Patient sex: M
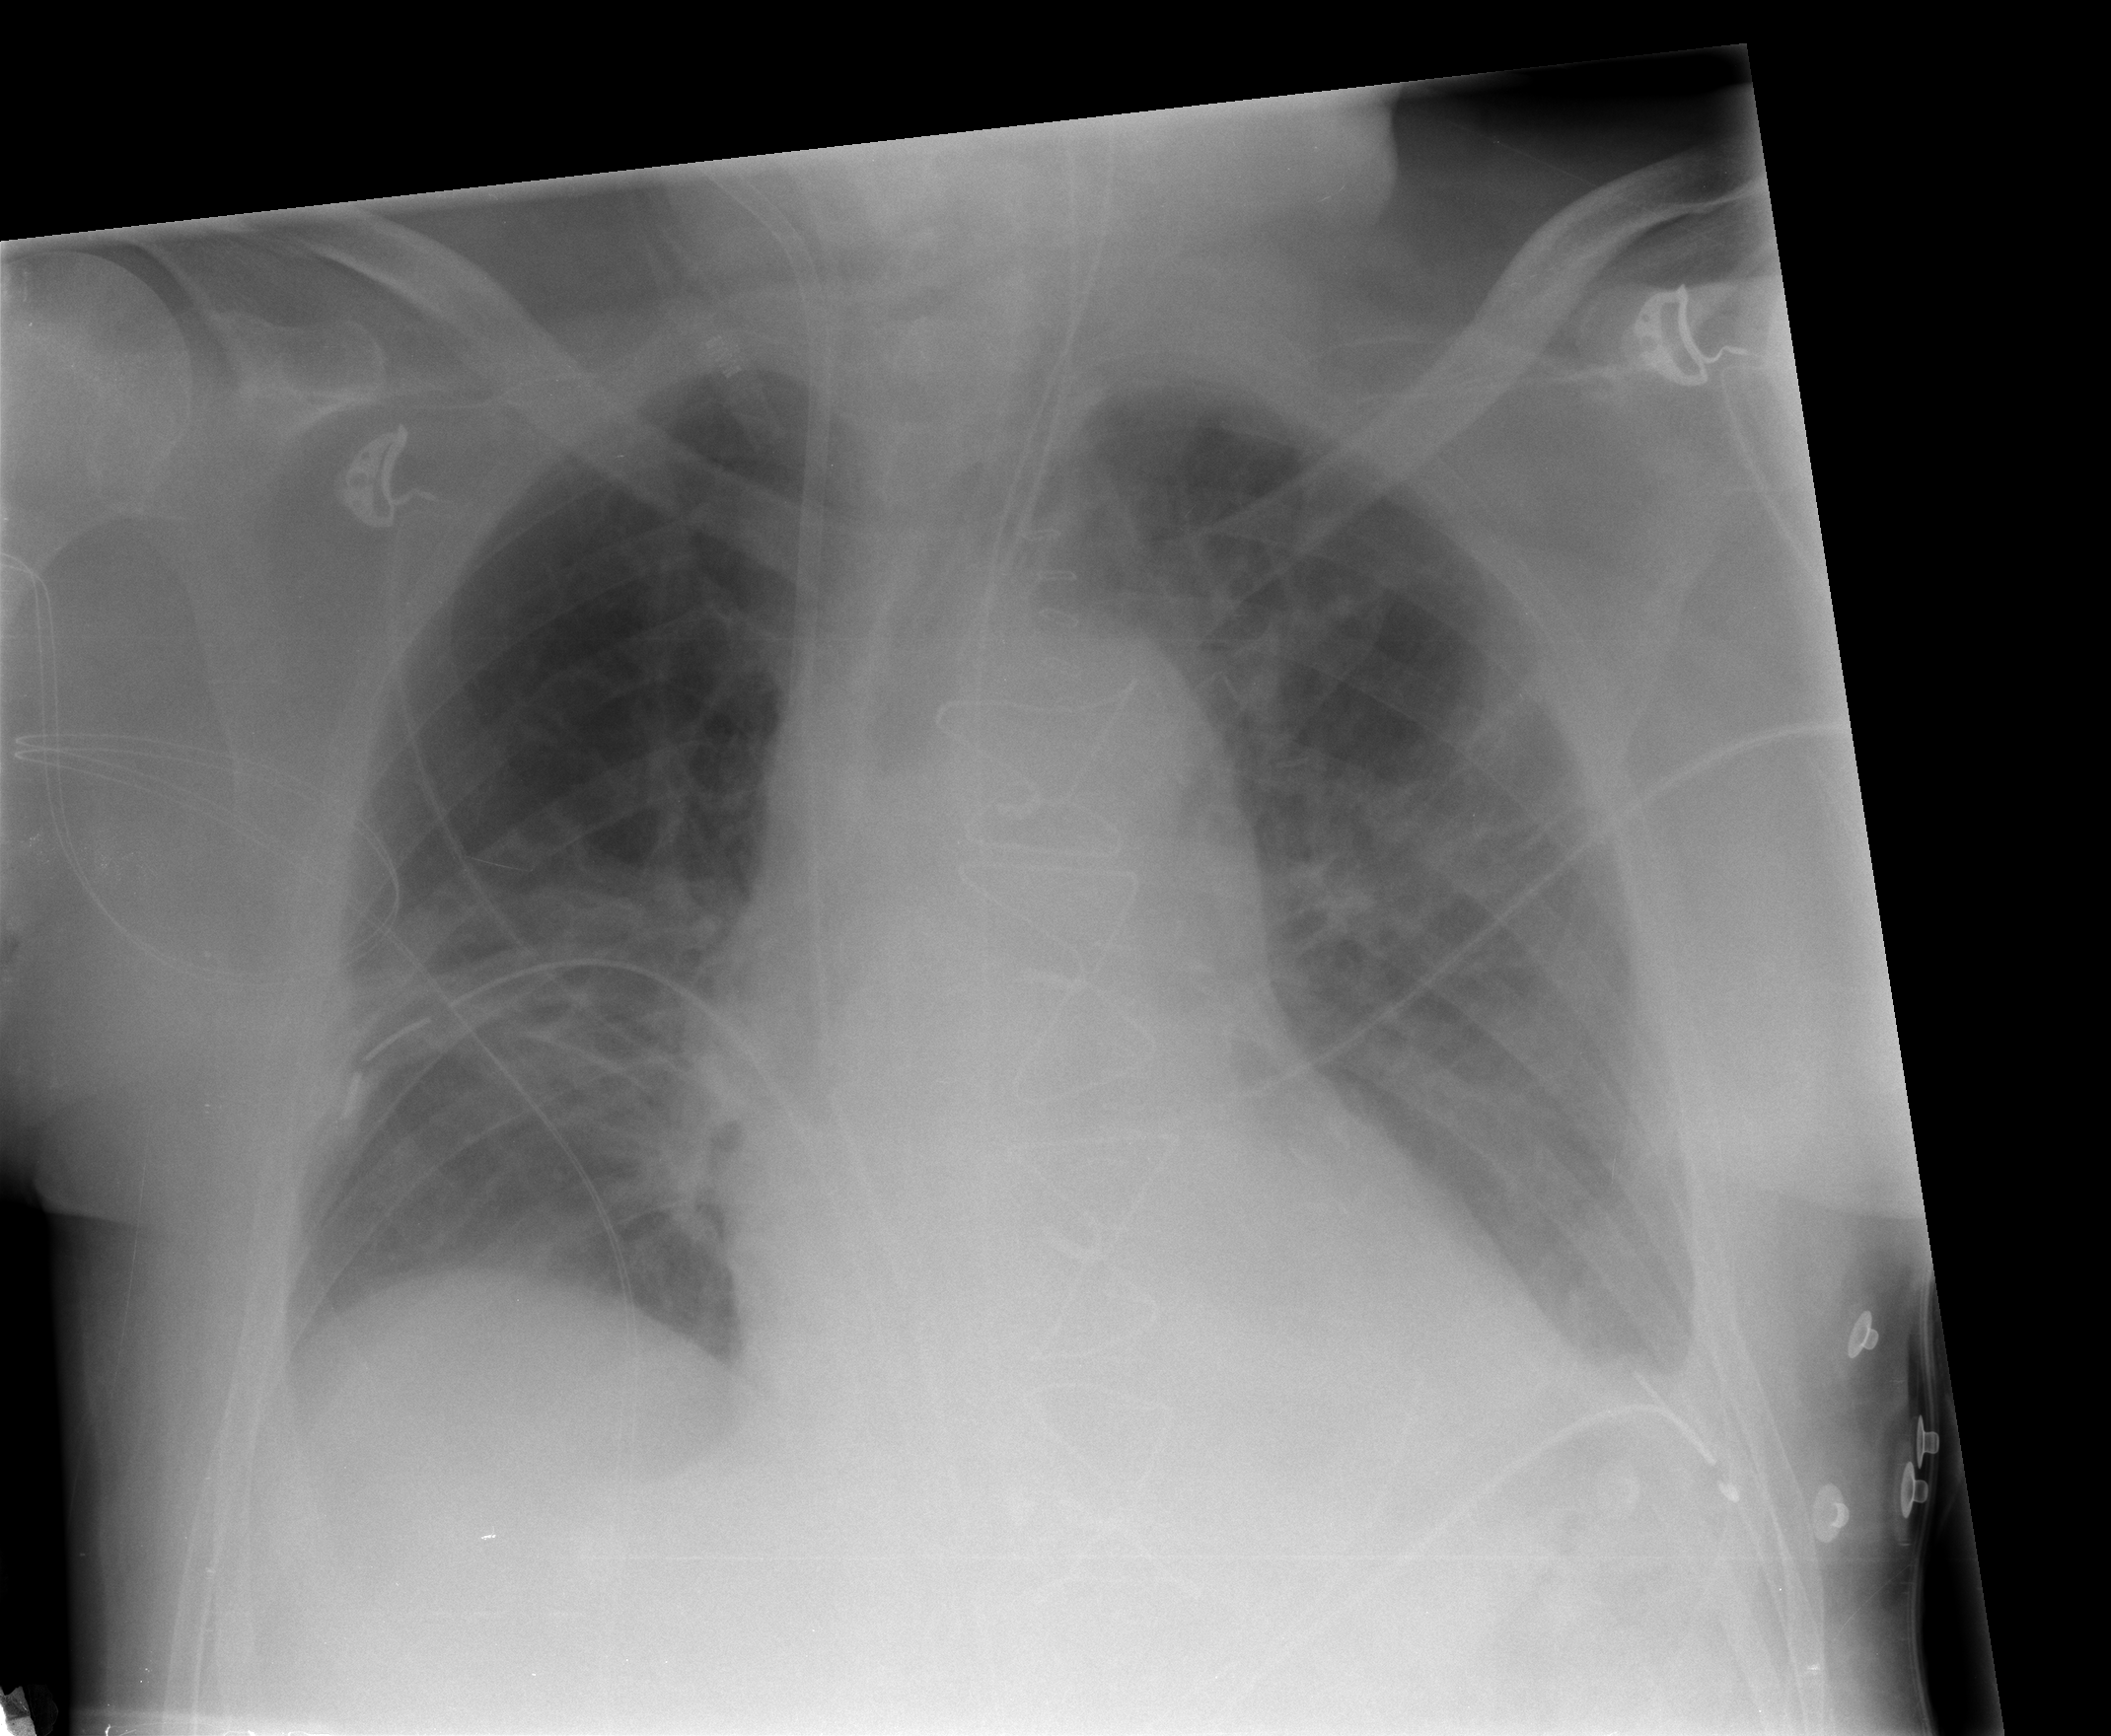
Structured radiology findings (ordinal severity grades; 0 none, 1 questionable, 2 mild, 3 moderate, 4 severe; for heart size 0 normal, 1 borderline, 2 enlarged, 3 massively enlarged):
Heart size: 1
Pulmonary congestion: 0
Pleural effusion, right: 0
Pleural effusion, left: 2
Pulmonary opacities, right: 0
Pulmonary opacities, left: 0
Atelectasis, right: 2
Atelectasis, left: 2